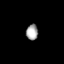
Tissue: skin
Cell type: Epithelial cells
Senescence score: 0.7591
Nuclear area (px): 181
Mean DAPI intensity: 165.42